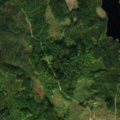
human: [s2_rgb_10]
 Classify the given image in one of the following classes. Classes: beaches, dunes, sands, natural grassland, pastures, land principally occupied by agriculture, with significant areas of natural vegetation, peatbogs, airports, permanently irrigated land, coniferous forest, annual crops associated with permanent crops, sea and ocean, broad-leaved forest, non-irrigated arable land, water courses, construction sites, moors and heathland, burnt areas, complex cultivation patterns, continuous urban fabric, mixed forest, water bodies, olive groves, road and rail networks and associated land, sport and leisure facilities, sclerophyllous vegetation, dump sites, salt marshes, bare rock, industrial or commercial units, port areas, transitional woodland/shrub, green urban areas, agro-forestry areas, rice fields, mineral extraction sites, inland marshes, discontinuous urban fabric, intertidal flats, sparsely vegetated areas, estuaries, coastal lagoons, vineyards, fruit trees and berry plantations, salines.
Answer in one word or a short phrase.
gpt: coniferous forest, mixed forest, transitional woodland/shrub, water bodies